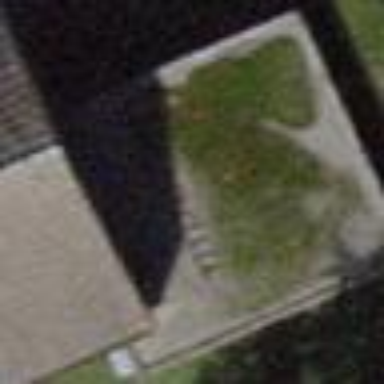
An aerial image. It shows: Garage.